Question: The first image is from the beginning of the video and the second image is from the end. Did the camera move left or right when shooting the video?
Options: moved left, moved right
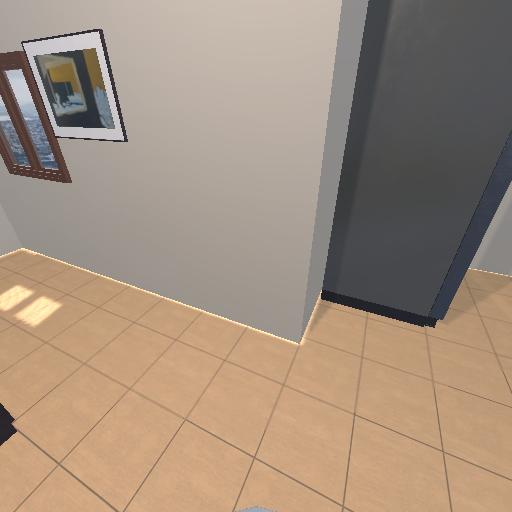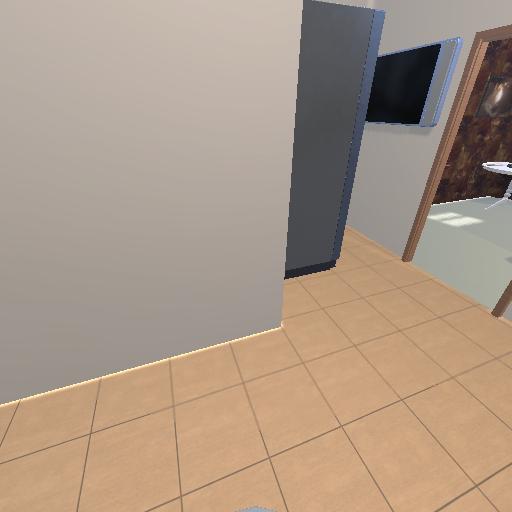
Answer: moved left